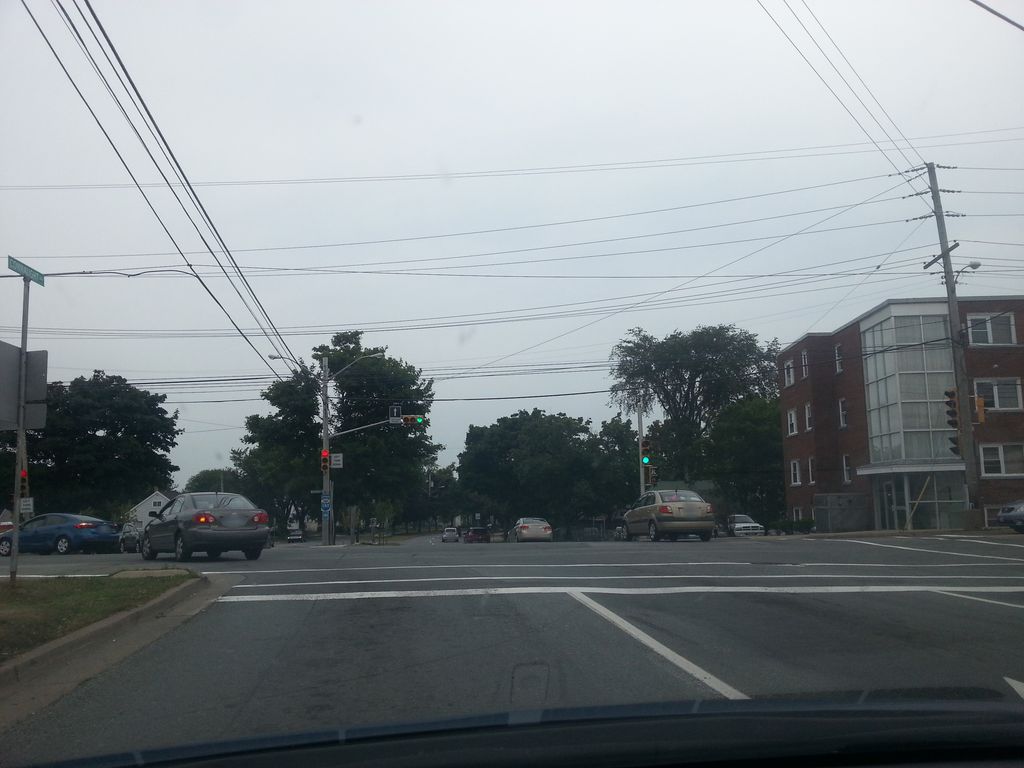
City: halifax